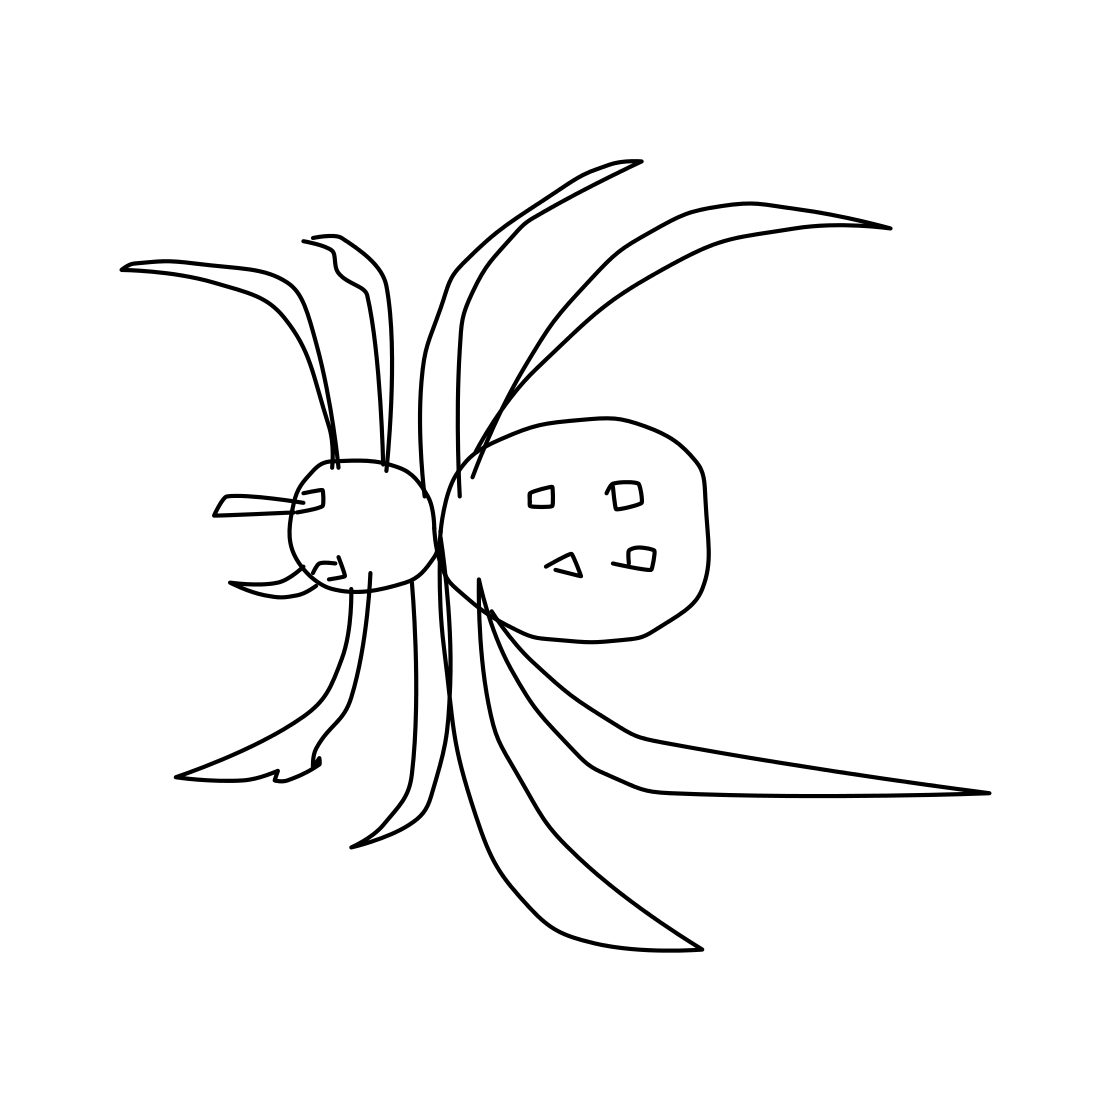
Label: spider